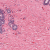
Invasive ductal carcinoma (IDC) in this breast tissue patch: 0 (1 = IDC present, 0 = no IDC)